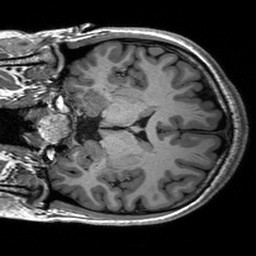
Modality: T1w
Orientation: coronal
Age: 23
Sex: female
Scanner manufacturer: siemens
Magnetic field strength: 3 T
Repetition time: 2.53 s
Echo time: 0.00227 s